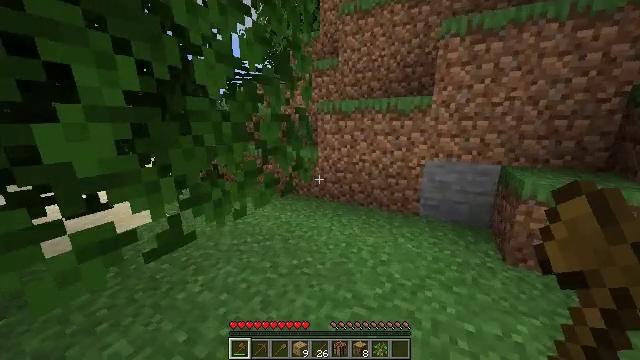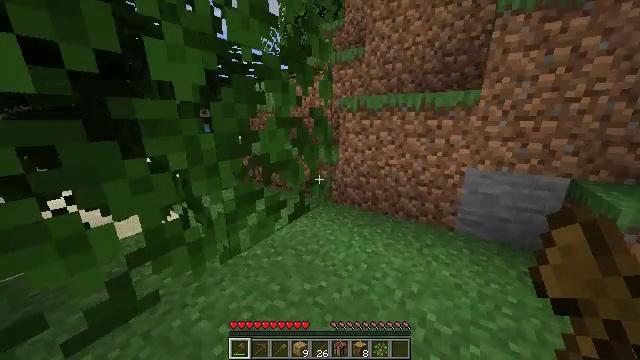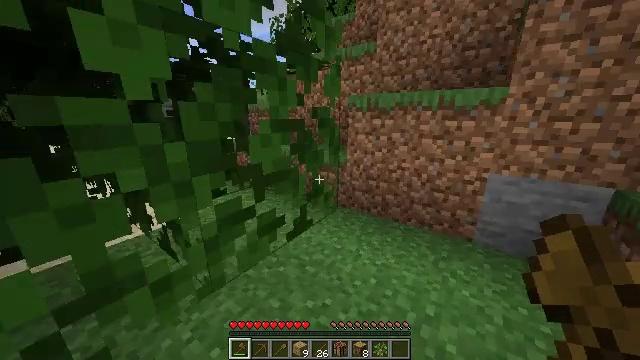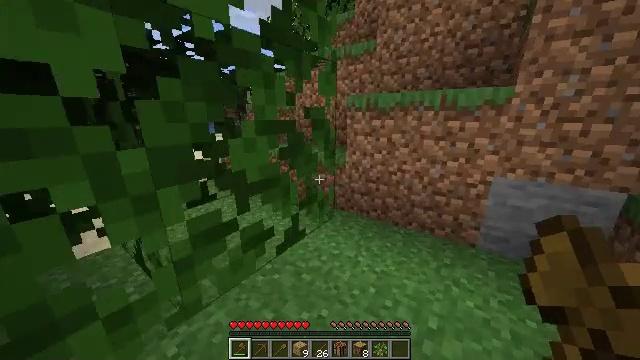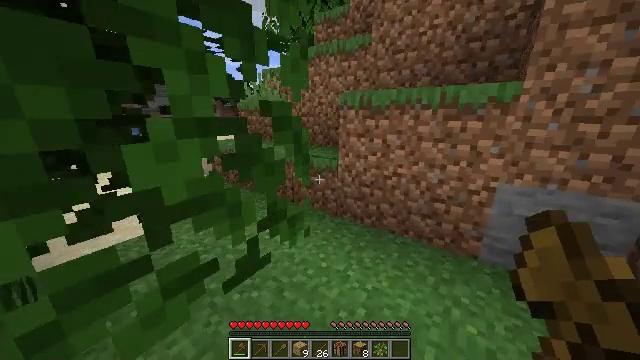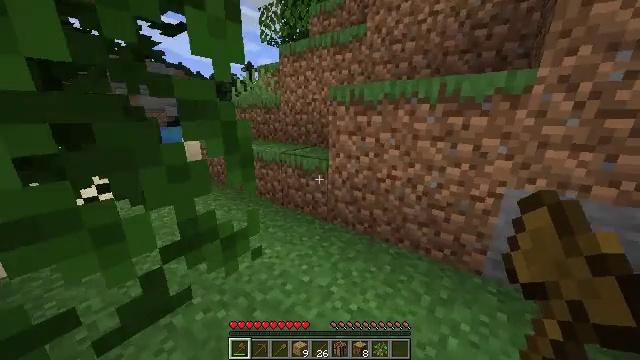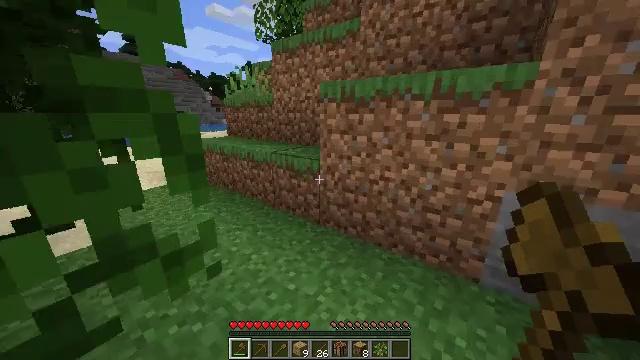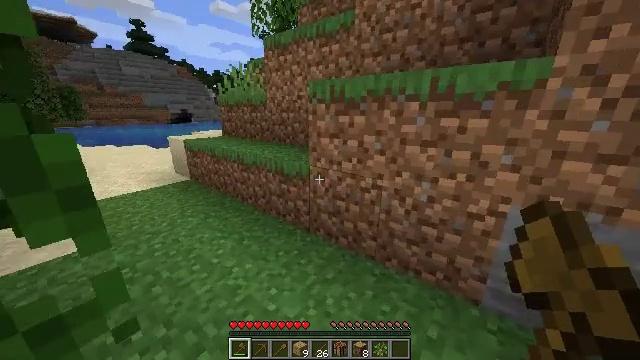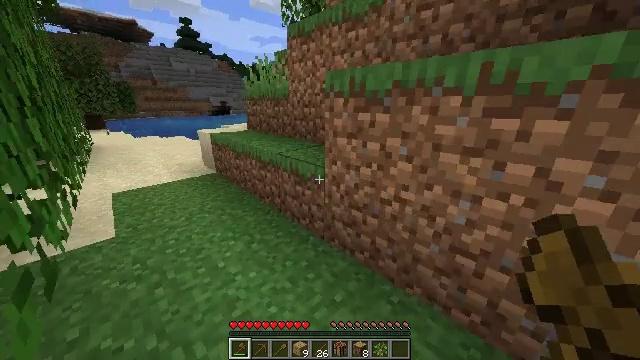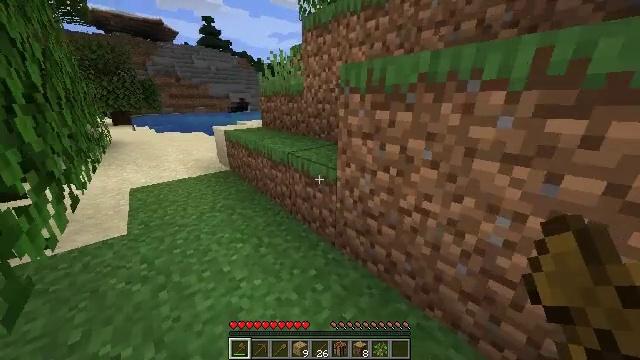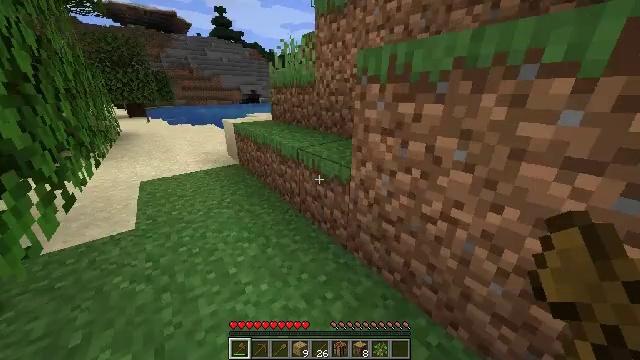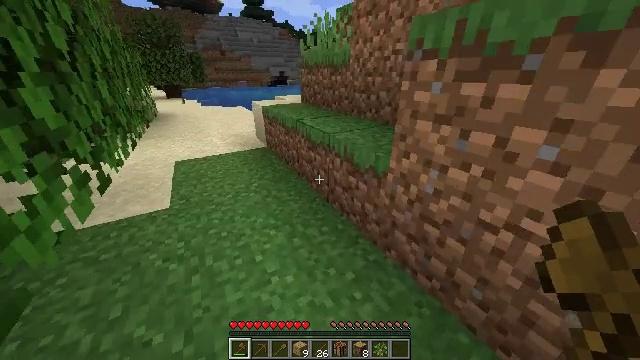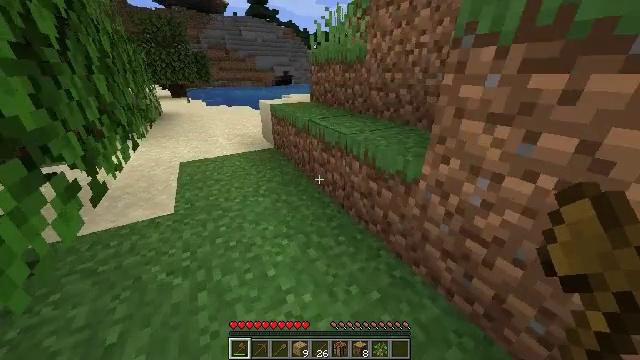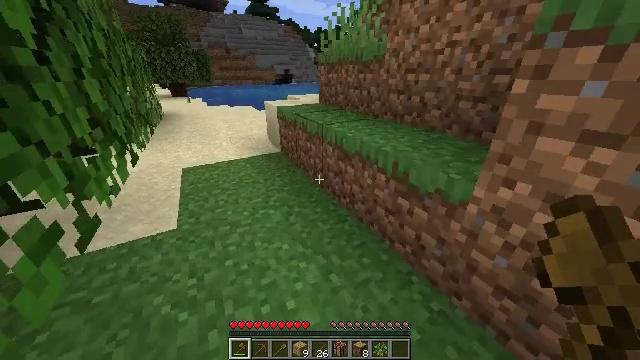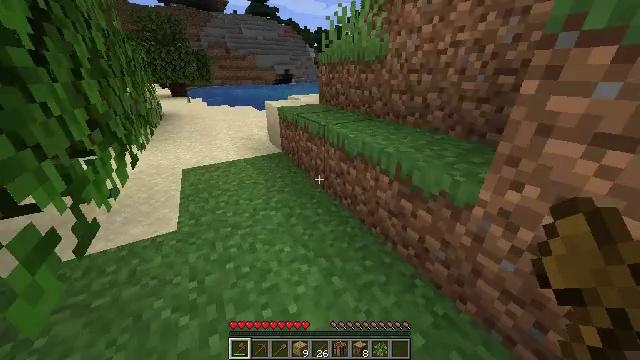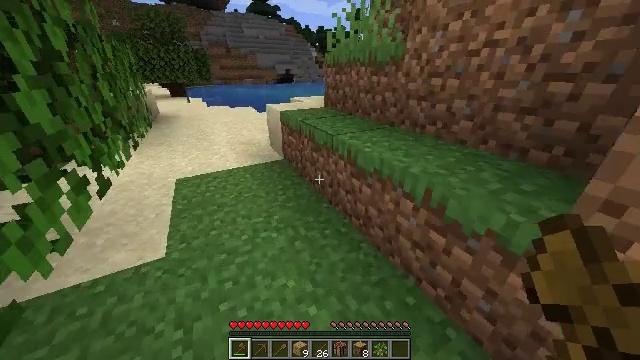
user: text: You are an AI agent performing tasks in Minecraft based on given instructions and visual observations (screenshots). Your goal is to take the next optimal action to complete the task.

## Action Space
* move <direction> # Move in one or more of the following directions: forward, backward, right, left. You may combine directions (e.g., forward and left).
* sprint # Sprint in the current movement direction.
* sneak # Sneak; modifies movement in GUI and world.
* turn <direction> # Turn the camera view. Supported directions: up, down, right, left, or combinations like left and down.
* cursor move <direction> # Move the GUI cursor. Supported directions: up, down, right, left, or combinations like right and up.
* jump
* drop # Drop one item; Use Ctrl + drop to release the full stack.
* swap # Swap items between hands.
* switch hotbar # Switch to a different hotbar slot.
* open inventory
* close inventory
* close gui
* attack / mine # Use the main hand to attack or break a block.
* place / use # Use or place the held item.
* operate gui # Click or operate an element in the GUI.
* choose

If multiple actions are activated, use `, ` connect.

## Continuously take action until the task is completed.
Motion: motion action
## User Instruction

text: Gather spruce leaves to collect foliage.
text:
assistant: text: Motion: move forward, sprint, turn left and down
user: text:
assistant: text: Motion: move forward, sprint, turn left
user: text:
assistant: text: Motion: move forward and move right, sprint
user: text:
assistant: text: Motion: move forward and move right, sprint
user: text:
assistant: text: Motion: move forward and move right, sprint, turn left
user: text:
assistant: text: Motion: move forward and move right, sprint
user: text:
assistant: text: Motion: move forward and move right, sprint, turn left
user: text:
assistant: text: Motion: move forward, sprint, turn left and down
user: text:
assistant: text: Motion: move forward, sprint, turn left
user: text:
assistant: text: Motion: move forward and move left, sprint, turn left and down
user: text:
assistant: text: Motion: move forward and move left, sprint, turn left and down
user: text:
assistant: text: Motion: move forward and move left, sprint
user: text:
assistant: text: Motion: move forward and move left, sprint
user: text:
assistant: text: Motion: move forward, sprint
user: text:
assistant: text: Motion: move forward, sprint
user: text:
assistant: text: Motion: move forward, sprint
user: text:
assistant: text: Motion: move forward, sprint
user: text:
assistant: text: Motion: move forward, sprint, turn left and up
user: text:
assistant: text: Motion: move forward, sprint, turn left
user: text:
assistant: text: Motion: move forward, sprint, turn left
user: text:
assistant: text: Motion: move forward, sprint, turn left
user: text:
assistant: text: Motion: move forward, sprint
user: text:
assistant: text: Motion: move forward
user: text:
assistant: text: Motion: move forward
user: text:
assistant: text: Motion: move forward, turn left
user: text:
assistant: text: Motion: move forward, turn left
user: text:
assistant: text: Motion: move forward, turn left
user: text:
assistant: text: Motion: move forward, turn left and up
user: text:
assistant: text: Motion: move forward, turn left and up
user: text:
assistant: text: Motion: move forward, turn left and up